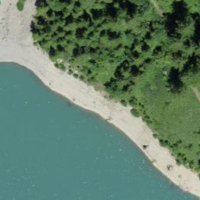
EUNIS habitat code: 23
Species observed at this site:
Astrantia major